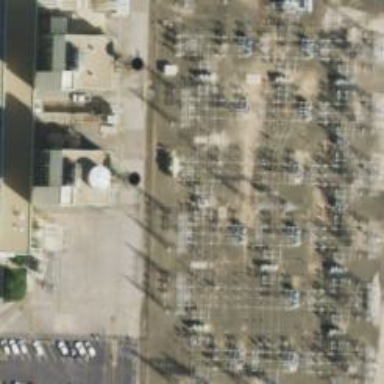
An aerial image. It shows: Switch for power supply.